Question: i have put restriction on that the user can only upload format, but when user try to upload a different format's file then it's showing this screen:

If the user upload doc or pdf file format then the form should submit successfully else it should show my own custom error.
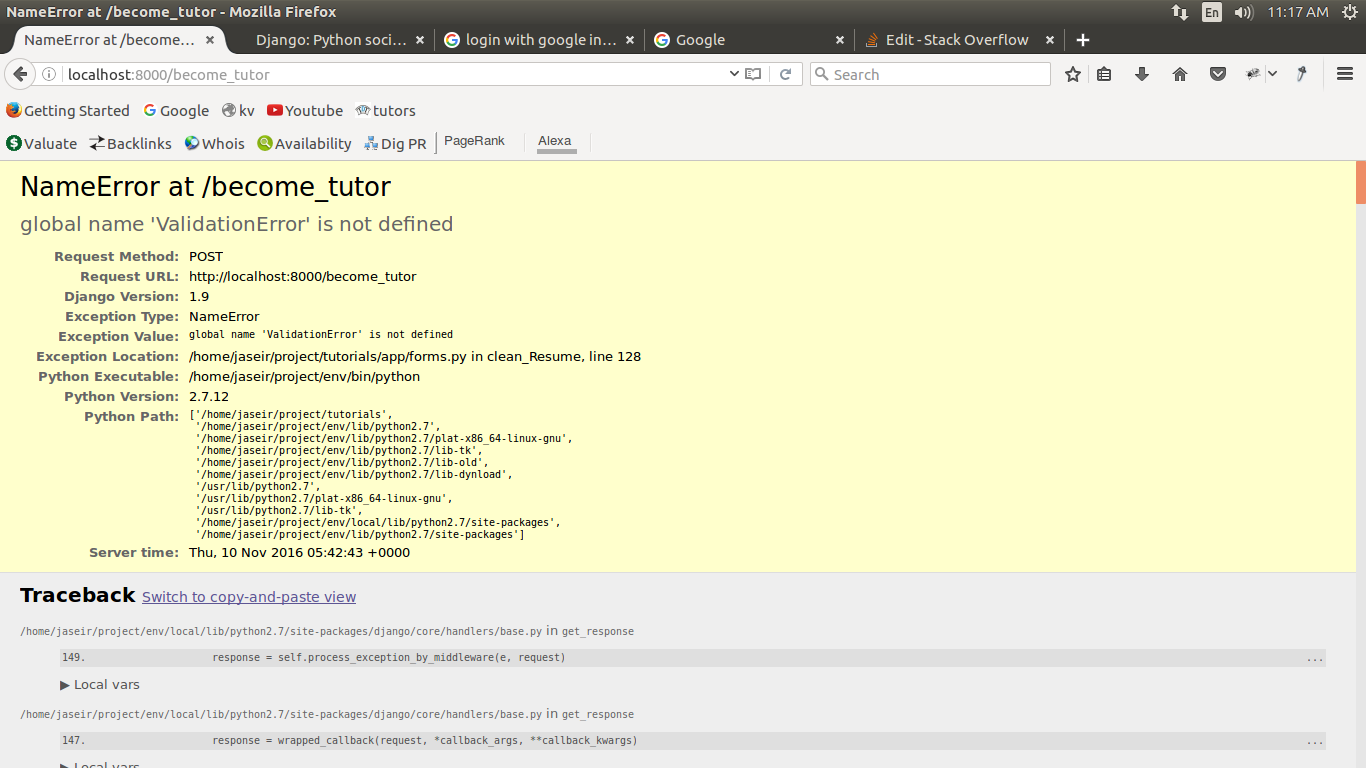
Answer: Problem here is that your code is invalid. You didn't import 'ValidationError'in your 'app/forms.py'
'''
from django.core.exceptions import ValidationError
'''